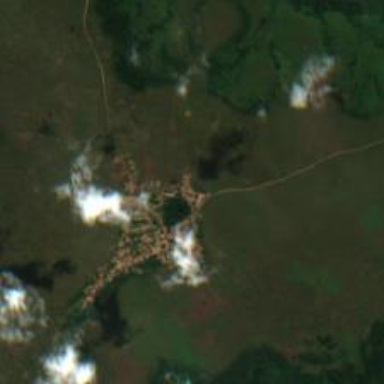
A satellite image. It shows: Village.